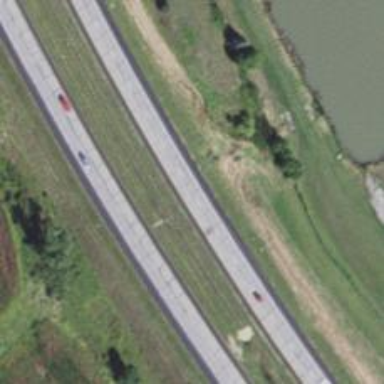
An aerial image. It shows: Motorway junction.